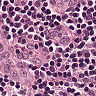
Metastatic tissue present: no